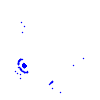
Particle: electron